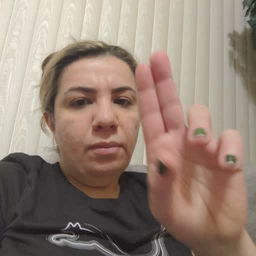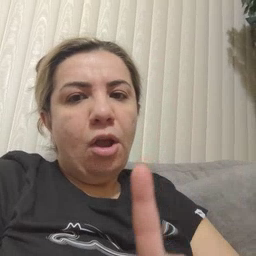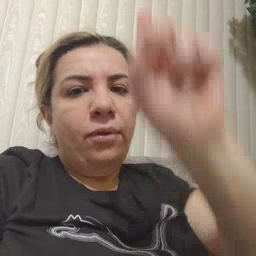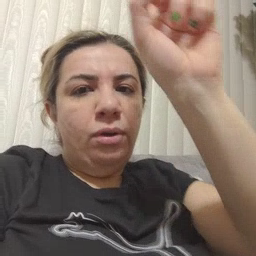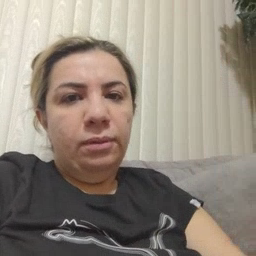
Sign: up